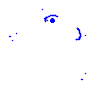
Particle: pion